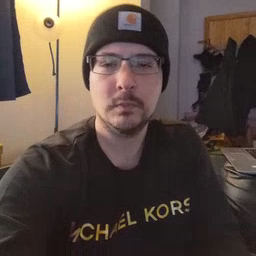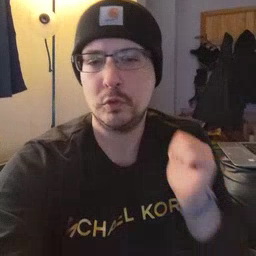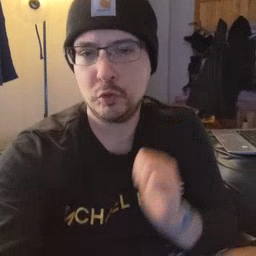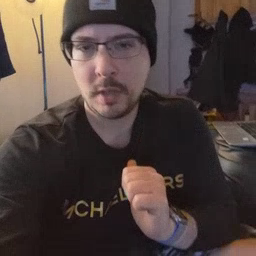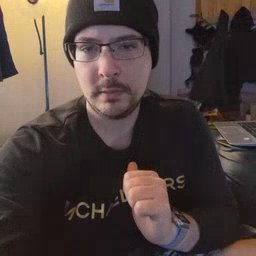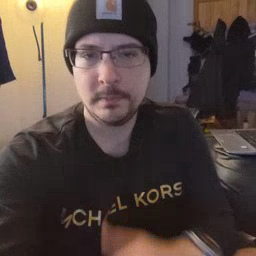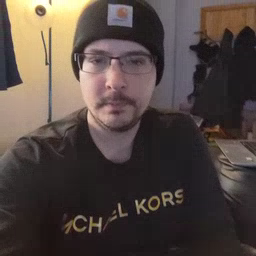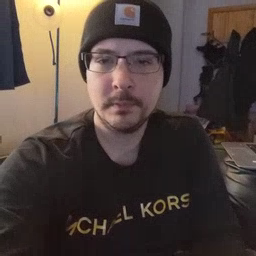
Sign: jacket